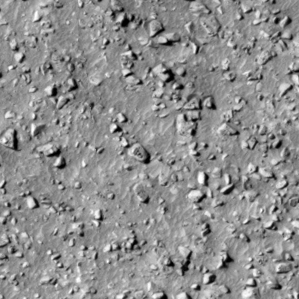
Label: non_frost